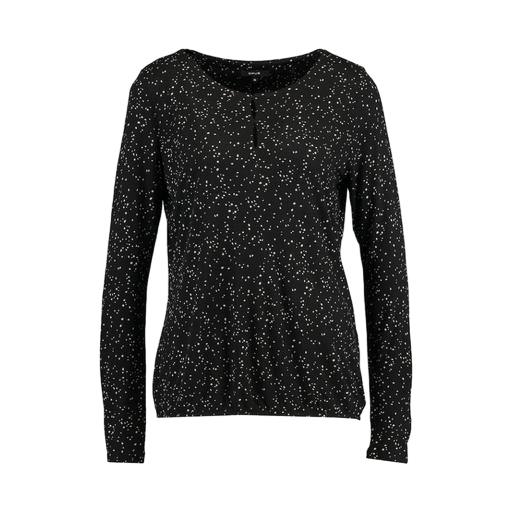
black printed henley, black plus size printed t-shirt only macy, black petite printed top only macy, white background